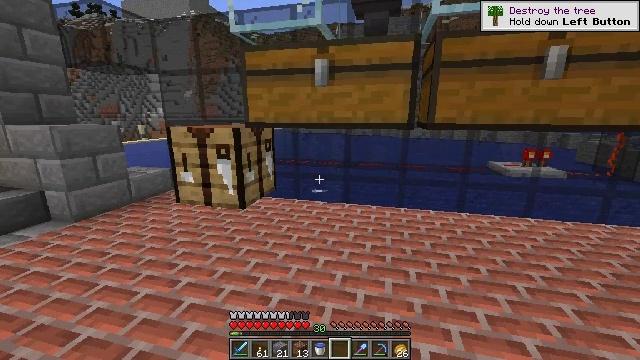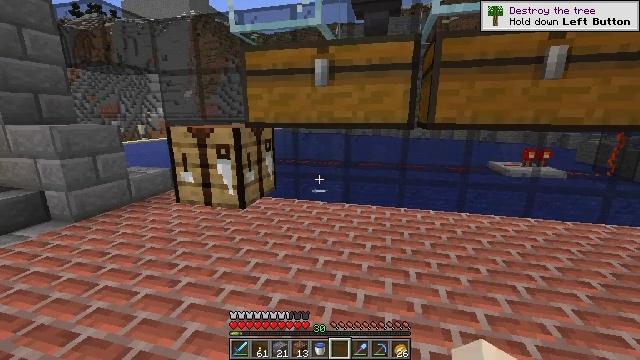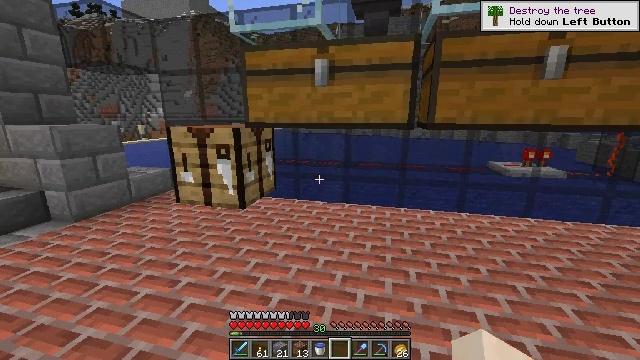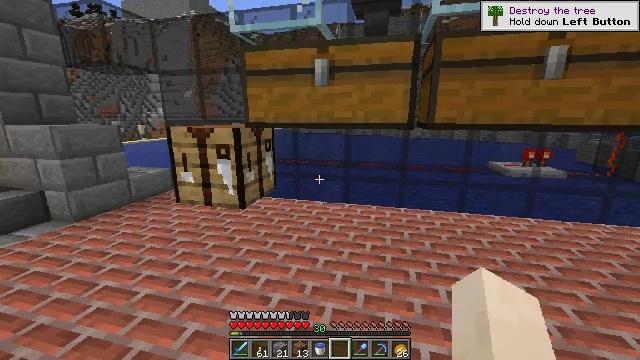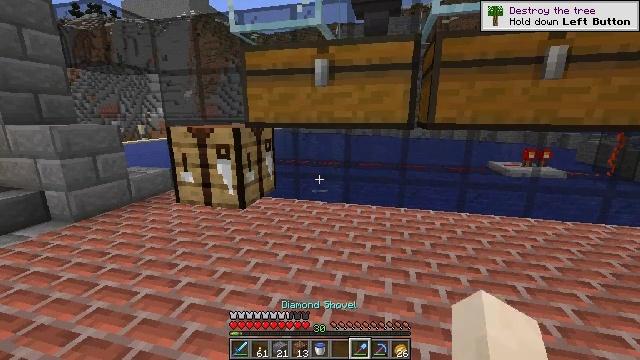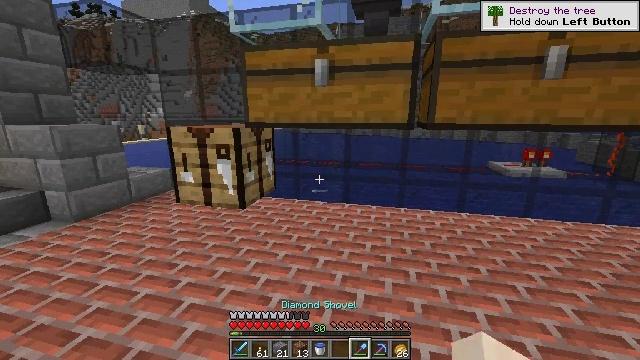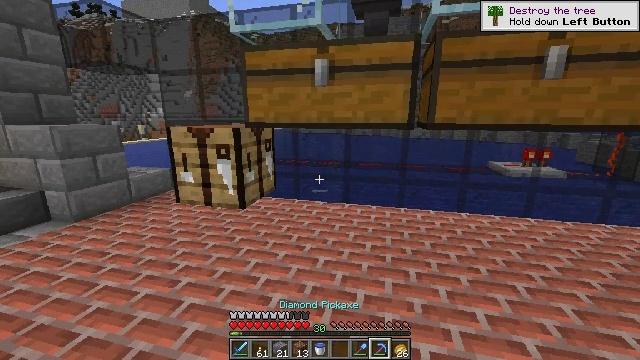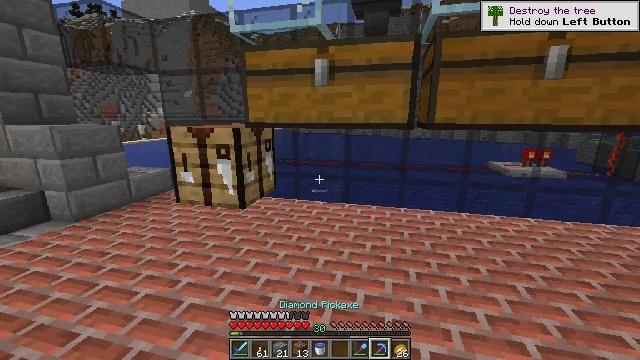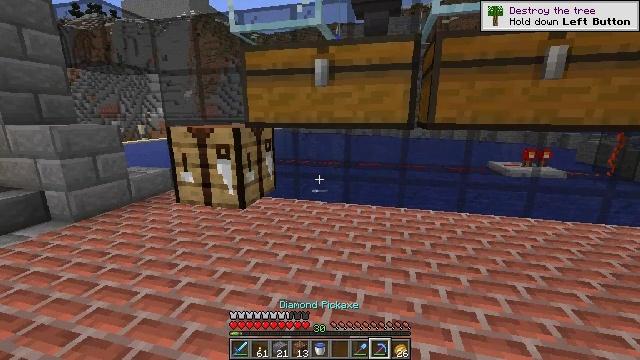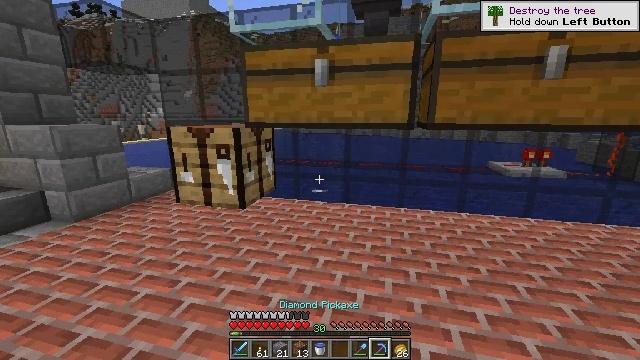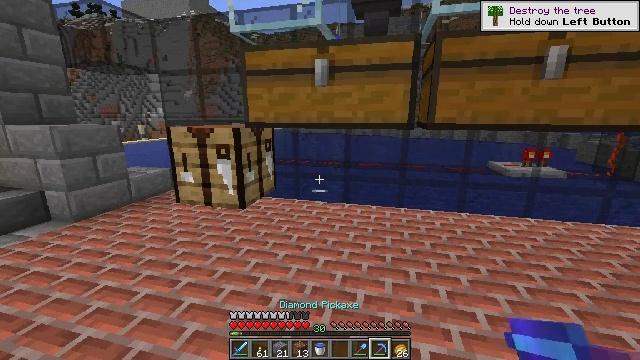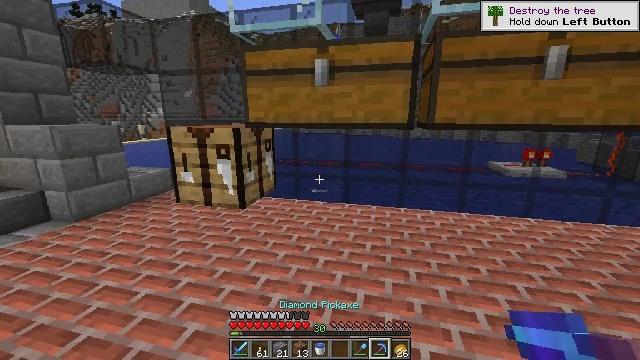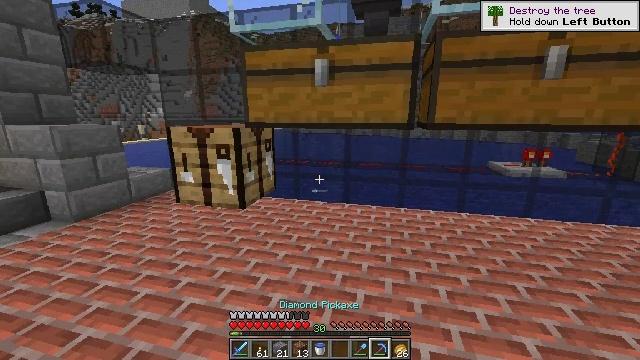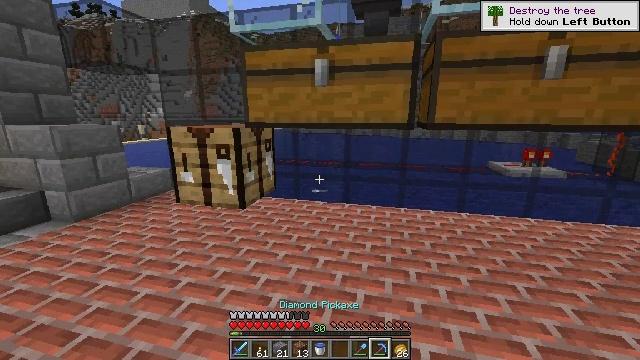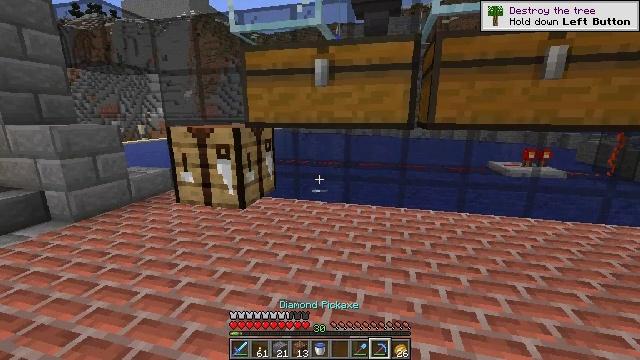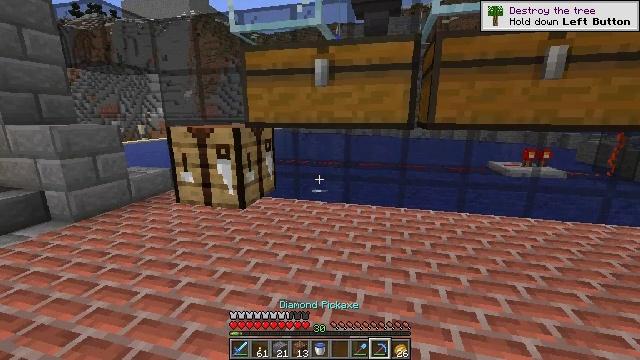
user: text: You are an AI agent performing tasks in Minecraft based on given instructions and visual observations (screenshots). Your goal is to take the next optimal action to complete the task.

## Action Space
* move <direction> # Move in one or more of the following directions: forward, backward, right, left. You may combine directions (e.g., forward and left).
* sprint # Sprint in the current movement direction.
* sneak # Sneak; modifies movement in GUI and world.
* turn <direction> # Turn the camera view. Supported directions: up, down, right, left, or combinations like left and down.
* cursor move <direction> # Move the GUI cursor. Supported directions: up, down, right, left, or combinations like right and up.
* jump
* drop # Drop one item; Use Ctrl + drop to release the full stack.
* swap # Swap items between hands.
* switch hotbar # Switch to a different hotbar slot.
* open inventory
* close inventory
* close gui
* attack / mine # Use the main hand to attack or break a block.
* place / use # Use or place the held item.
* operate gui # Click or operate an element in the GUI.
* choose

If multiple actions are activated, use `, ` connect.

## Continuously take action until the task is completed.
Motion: motion action
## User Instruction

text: Break the brick slab to gather materials.
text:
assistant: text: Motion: no_op
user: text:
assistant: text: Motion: no_op
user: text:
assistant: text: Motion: no_op
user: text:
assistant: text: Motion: no_op
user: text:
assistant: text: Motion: no_op
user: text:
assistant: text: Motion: no_op
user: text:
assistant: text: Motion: no_op
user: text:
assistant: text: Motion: no_op
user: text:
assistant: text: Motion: no_op
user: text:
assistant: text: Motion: no_op
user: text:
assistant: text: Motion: no_op
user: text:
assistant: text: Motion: no_op
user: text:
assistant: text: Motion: no_op
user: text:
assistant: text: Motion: no_op
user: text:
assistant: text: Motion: no_op
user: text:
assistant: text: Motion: no_op
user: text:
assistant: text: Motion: no_op
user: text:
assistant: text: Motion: move forward
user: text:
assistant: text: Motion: move forward and move right
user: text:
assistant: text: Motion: move forward and move right, turn left and down
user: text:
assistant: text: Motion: move forward and move right, turn left and down
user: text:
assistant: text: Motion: move forward and move right, turn left
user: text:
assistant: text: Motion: move forward and move right, turn left
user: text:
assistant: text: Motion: move forward and move right, turn left
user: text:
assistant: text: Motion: move forward and move right, turn left
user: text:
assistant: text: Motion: move right, turn left
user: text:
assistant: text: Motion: turn left
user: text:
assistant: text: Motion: turn left
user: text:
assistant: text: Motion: turn left
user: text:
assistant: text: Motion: no_op